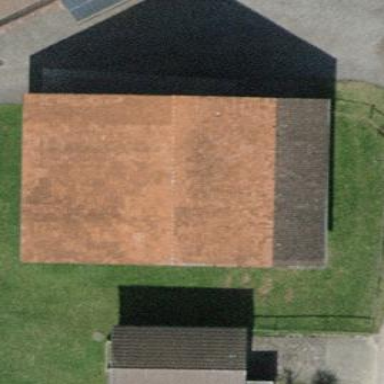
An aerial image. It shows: Farm auxiliary building with gabled roof.